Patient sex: F
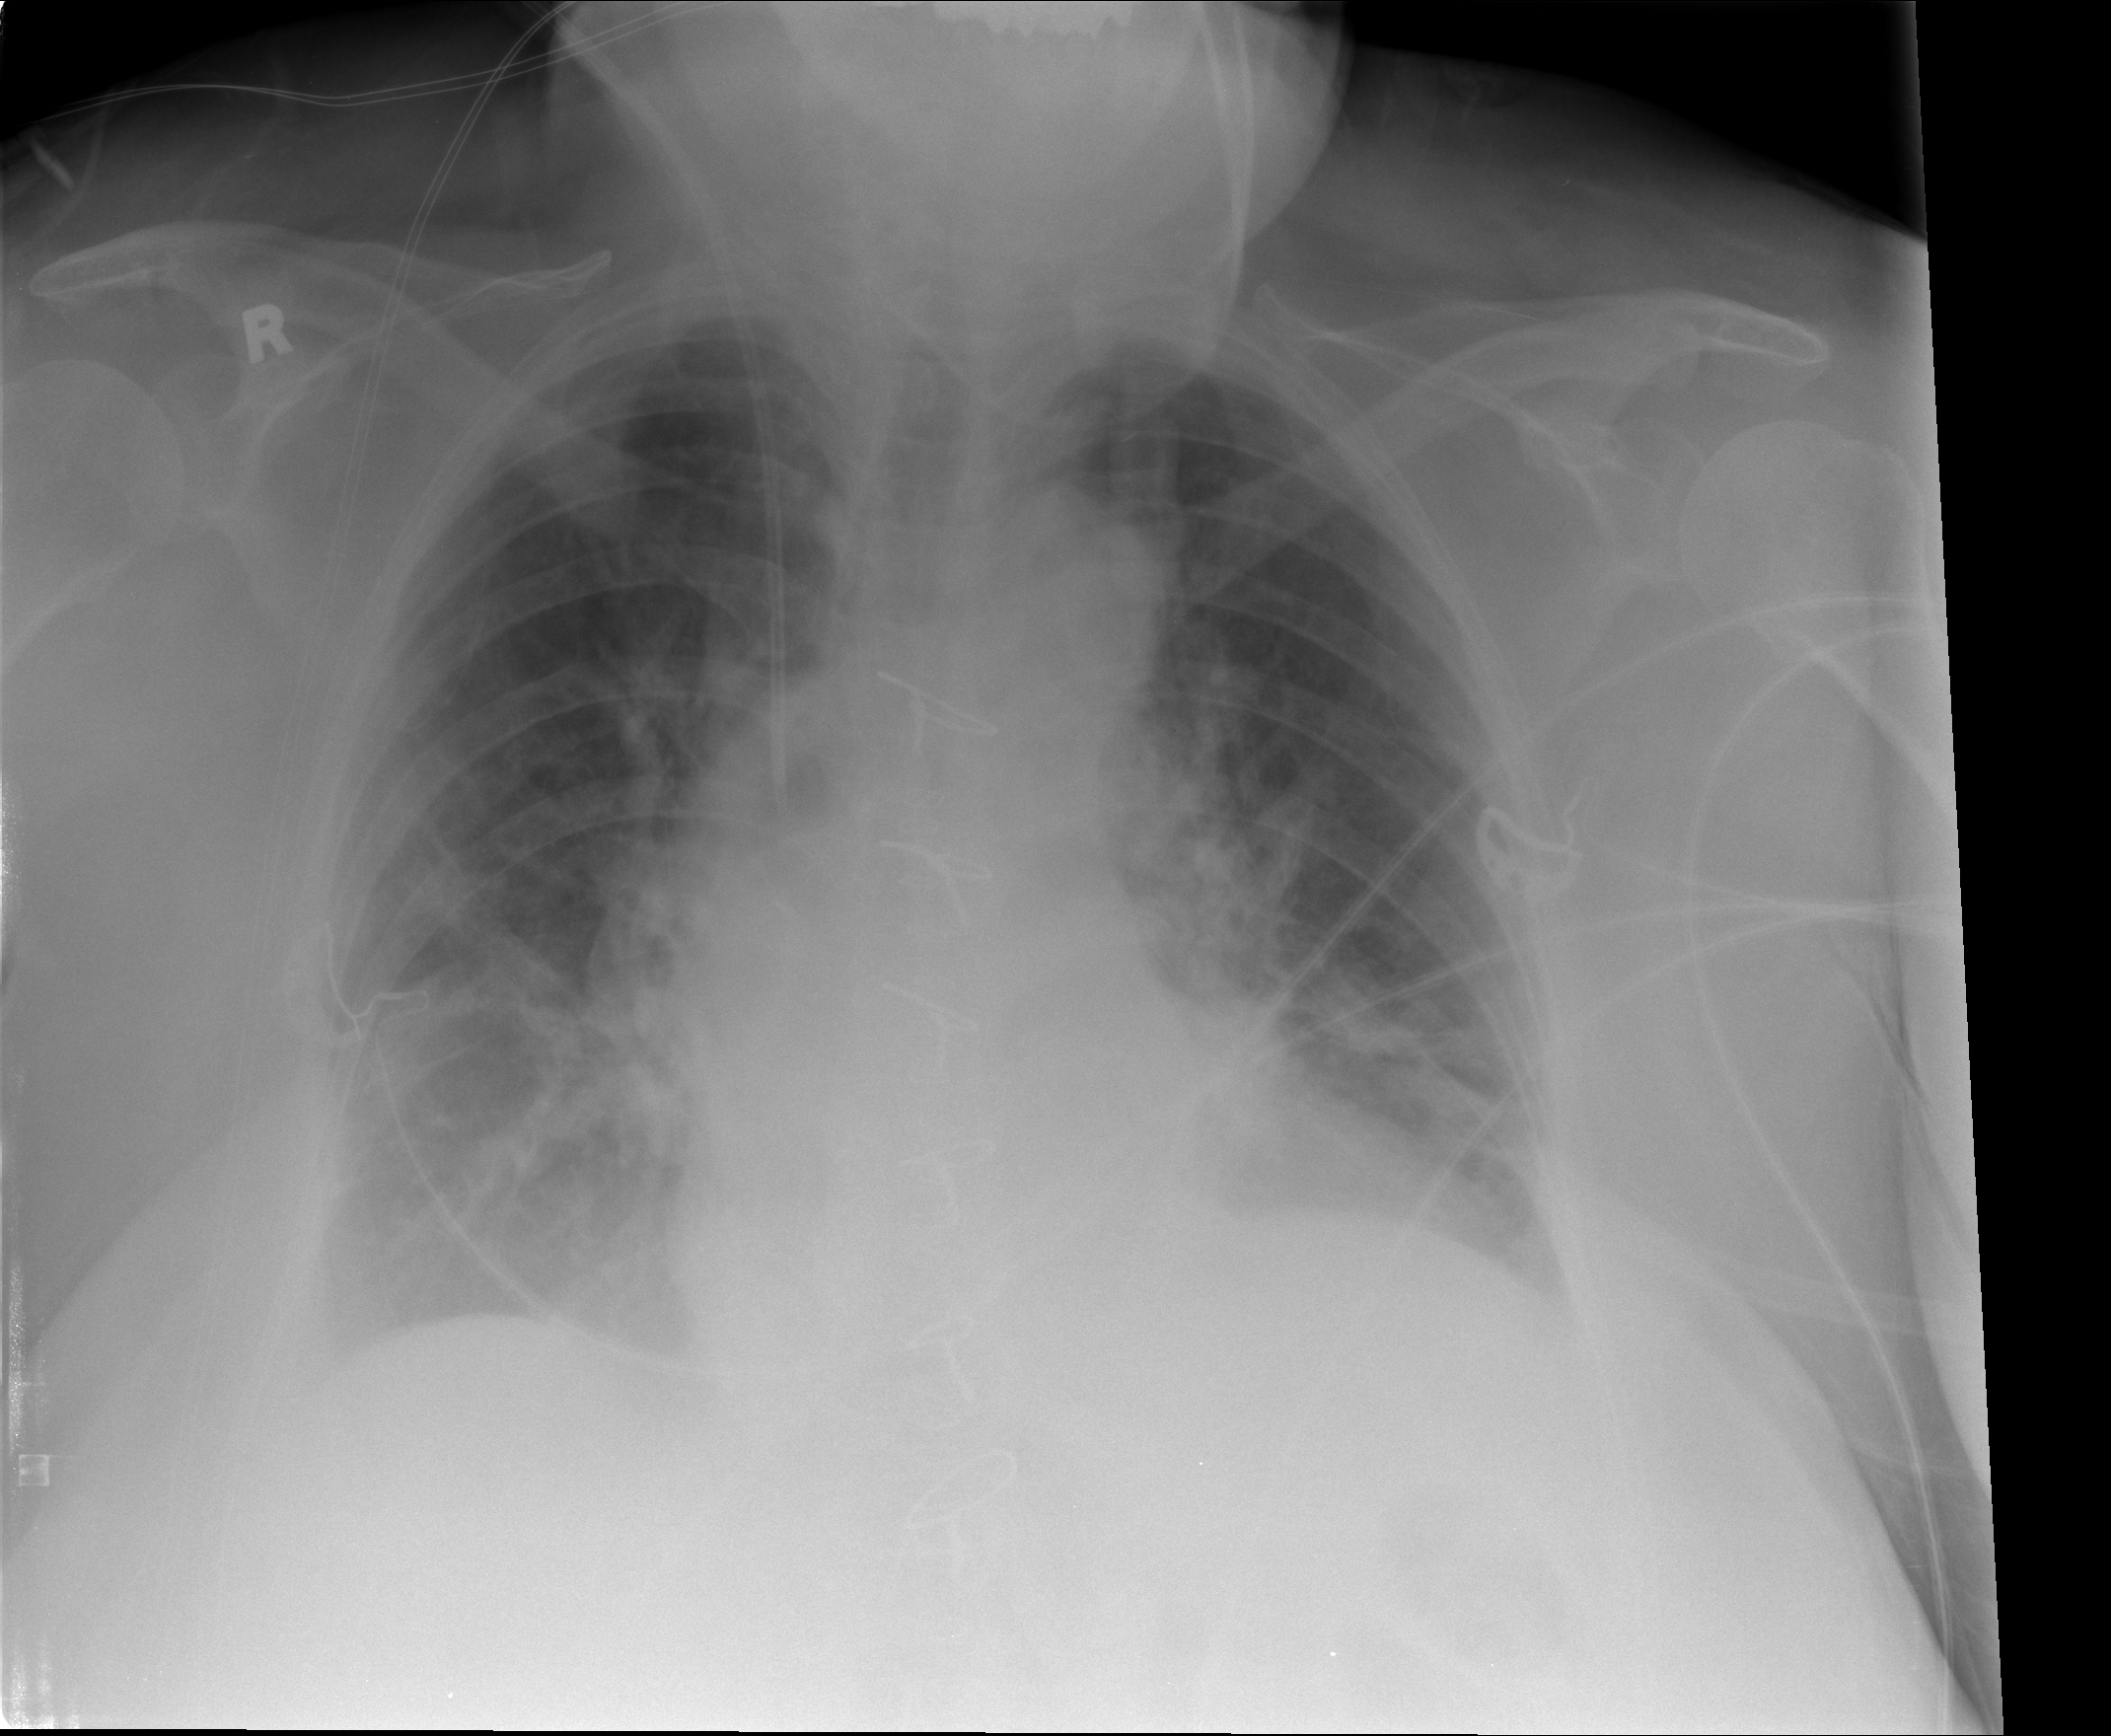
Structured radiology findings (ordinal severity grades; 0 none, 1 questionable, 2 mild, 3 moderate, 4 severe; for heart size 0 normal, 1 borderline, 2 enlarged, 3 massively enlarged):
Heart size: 1
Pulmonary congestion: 2
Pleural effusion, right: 2
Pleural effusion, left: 1
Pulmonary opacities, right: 0
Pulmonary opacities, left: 0
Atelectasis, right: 2
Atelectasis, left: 1